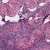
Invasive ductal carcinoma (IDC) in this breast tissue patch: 1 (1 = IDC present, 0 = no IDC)